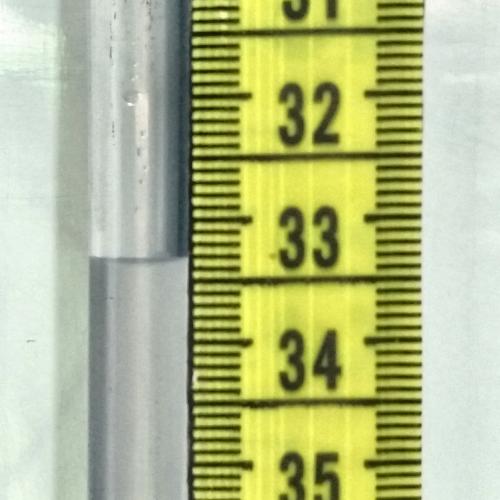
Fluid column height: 33.3 cm